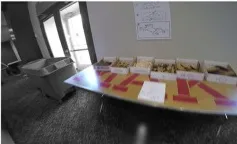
Key Moments in the Noticing Stations Case. Panels (A-E) display still images from the video of the group's entry into the makerspace, alongside a transcript of the group's verbal interactions that align with these frames.
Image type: radiology (ct)